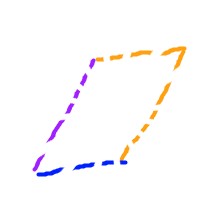
Shape: parallelogram